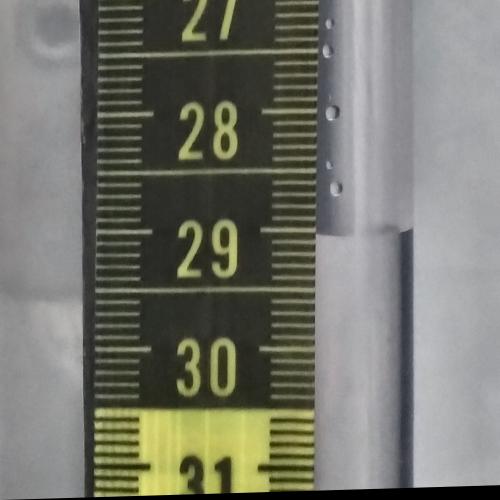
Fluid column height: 29.0 cm